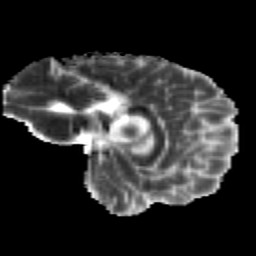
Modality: MD
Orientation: sagittal
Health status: healthy
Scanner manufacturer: siemens
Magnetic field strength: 3 T
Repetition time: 12 s
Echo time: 0.092 s